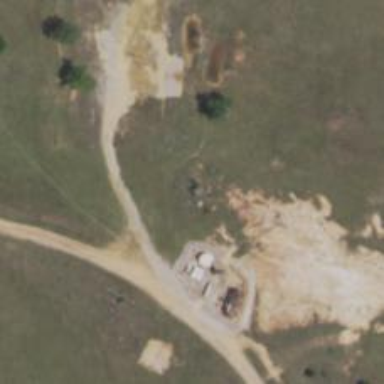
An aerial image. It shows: Storage tank that is man-made.